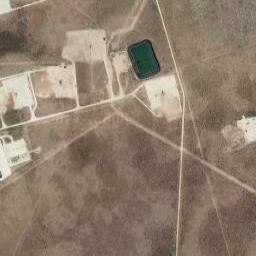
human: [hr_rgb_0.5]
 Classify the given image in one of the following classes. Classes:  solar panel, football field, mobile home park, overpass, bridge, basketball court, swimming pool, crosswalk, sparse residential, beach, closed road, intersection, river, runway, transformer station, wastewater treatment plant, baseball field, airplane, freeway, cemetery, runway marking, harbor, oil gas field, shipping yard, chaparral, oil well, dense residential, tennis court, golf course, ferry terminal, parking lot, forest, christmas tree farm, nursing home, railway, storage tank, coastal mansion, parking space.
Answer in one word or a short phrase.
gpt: oil gas field